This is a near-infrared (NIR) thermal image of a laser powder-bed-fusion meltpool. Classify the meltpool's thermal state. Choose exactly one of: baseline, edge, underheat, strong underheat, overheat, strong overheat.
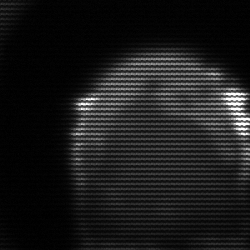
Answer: edge